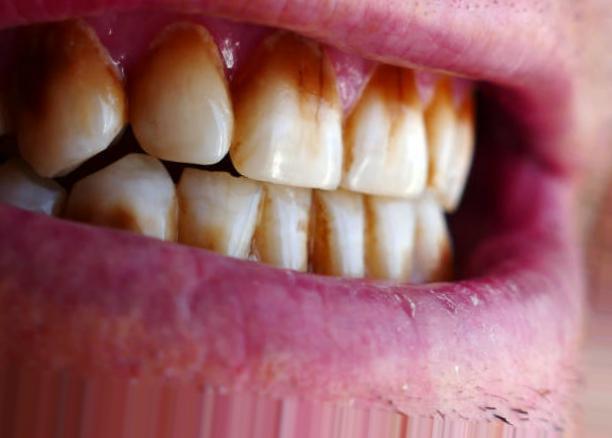
Condition: Tooth Discoloration